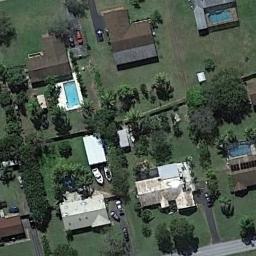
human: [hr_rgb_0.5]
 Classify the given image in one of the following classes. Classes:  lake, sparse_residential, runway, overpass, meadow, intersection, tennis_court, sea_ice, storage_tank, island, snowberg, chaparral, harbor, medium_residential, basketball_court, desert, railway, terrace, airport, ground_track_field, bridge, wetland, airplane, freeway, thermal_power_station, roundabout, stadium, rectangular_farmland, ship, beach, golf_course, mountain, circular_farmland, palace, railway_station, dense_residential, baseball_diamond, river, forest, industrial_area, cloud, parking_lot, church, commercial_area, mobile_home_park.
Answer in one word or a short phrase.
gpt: medium_residential